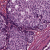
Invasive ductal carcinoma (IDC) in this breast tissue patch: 1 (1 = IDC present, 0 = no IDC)